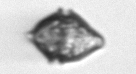
Label: Kryptoperidinium_triquetrum